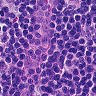
Metastatic tissue present: no